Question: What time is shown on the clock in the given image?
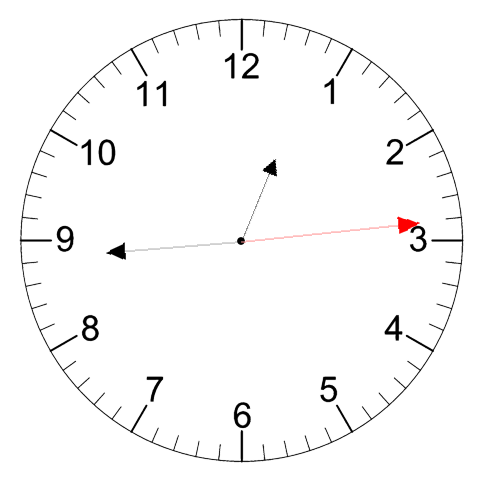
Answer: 12:44:14